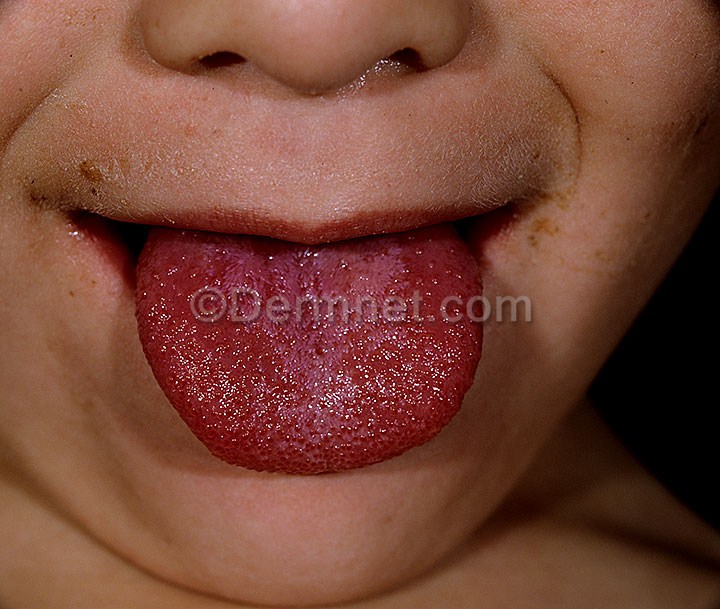
Disease: Exanthems and Drug Eruptions